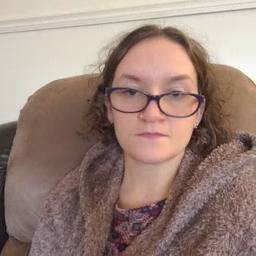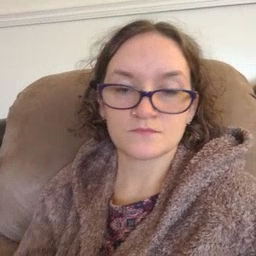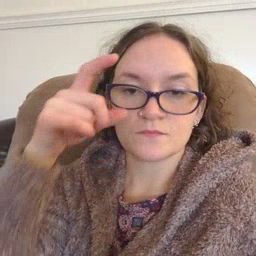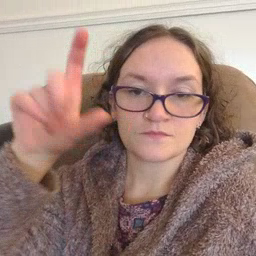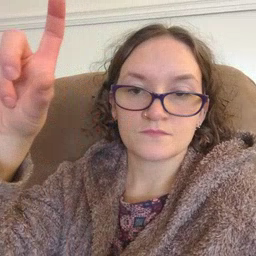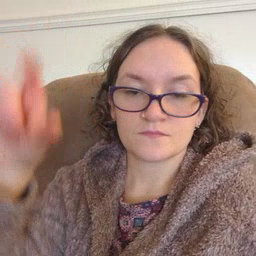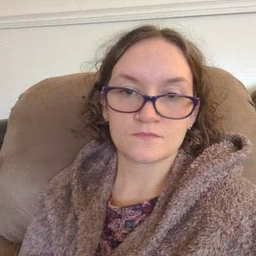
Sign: moon